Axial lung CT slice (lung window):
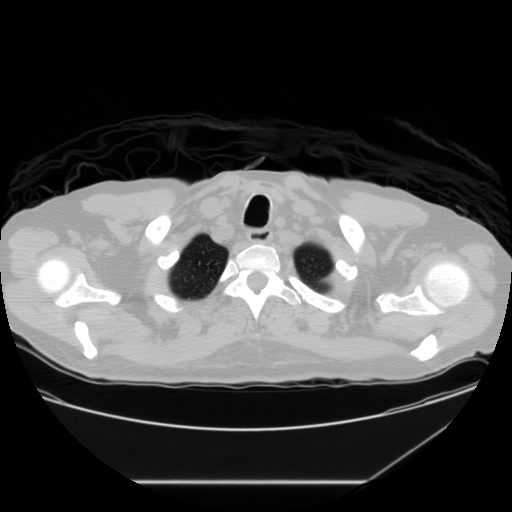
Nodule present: no